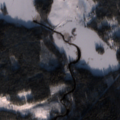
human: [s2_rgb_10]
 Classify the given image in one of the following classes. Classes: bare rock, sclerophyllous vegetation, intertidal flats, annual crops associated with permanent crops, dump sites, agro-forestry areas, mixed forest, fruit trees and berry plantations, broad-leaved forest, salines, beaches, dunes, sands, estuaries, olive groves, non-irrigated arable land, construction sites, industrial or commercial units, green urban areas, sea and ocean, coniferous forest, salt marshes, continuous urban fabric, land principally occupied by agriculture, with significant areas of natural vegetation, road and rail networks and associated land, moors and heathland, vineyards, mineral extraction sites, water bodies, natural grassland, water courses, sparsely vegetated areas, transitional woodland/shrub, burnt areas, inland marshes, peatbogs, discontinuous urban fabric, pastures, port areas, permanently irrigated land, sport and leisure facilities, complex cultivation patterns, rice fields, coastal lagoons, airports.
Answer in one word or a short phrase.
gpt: land principally occupied by agriculture, with significant areas of natural vegetation, broad-leaved forest, coniferous forest, mixed forest, transitional woodland/shrub, water bodies